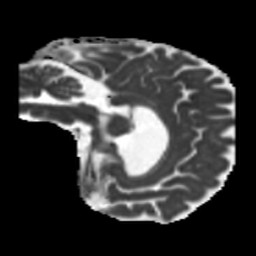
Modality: MD
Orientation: sagittal
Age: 64
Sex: male
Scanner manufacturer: siemens
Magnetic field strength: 3 T
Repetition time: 5.25 s
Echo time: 0.08 s